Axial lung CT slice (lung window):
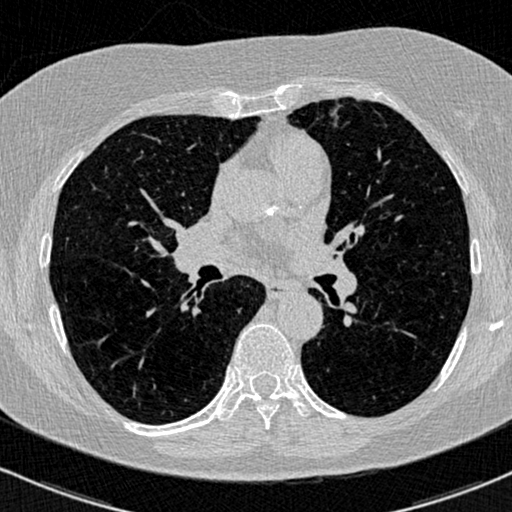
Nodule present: no